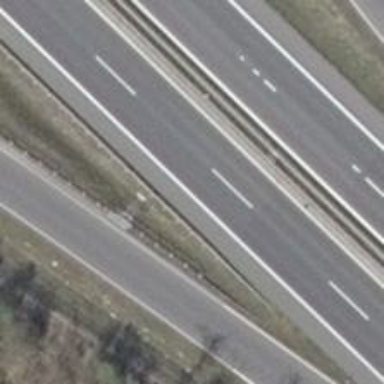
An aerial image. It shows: Motorway trunk link.